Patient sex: M
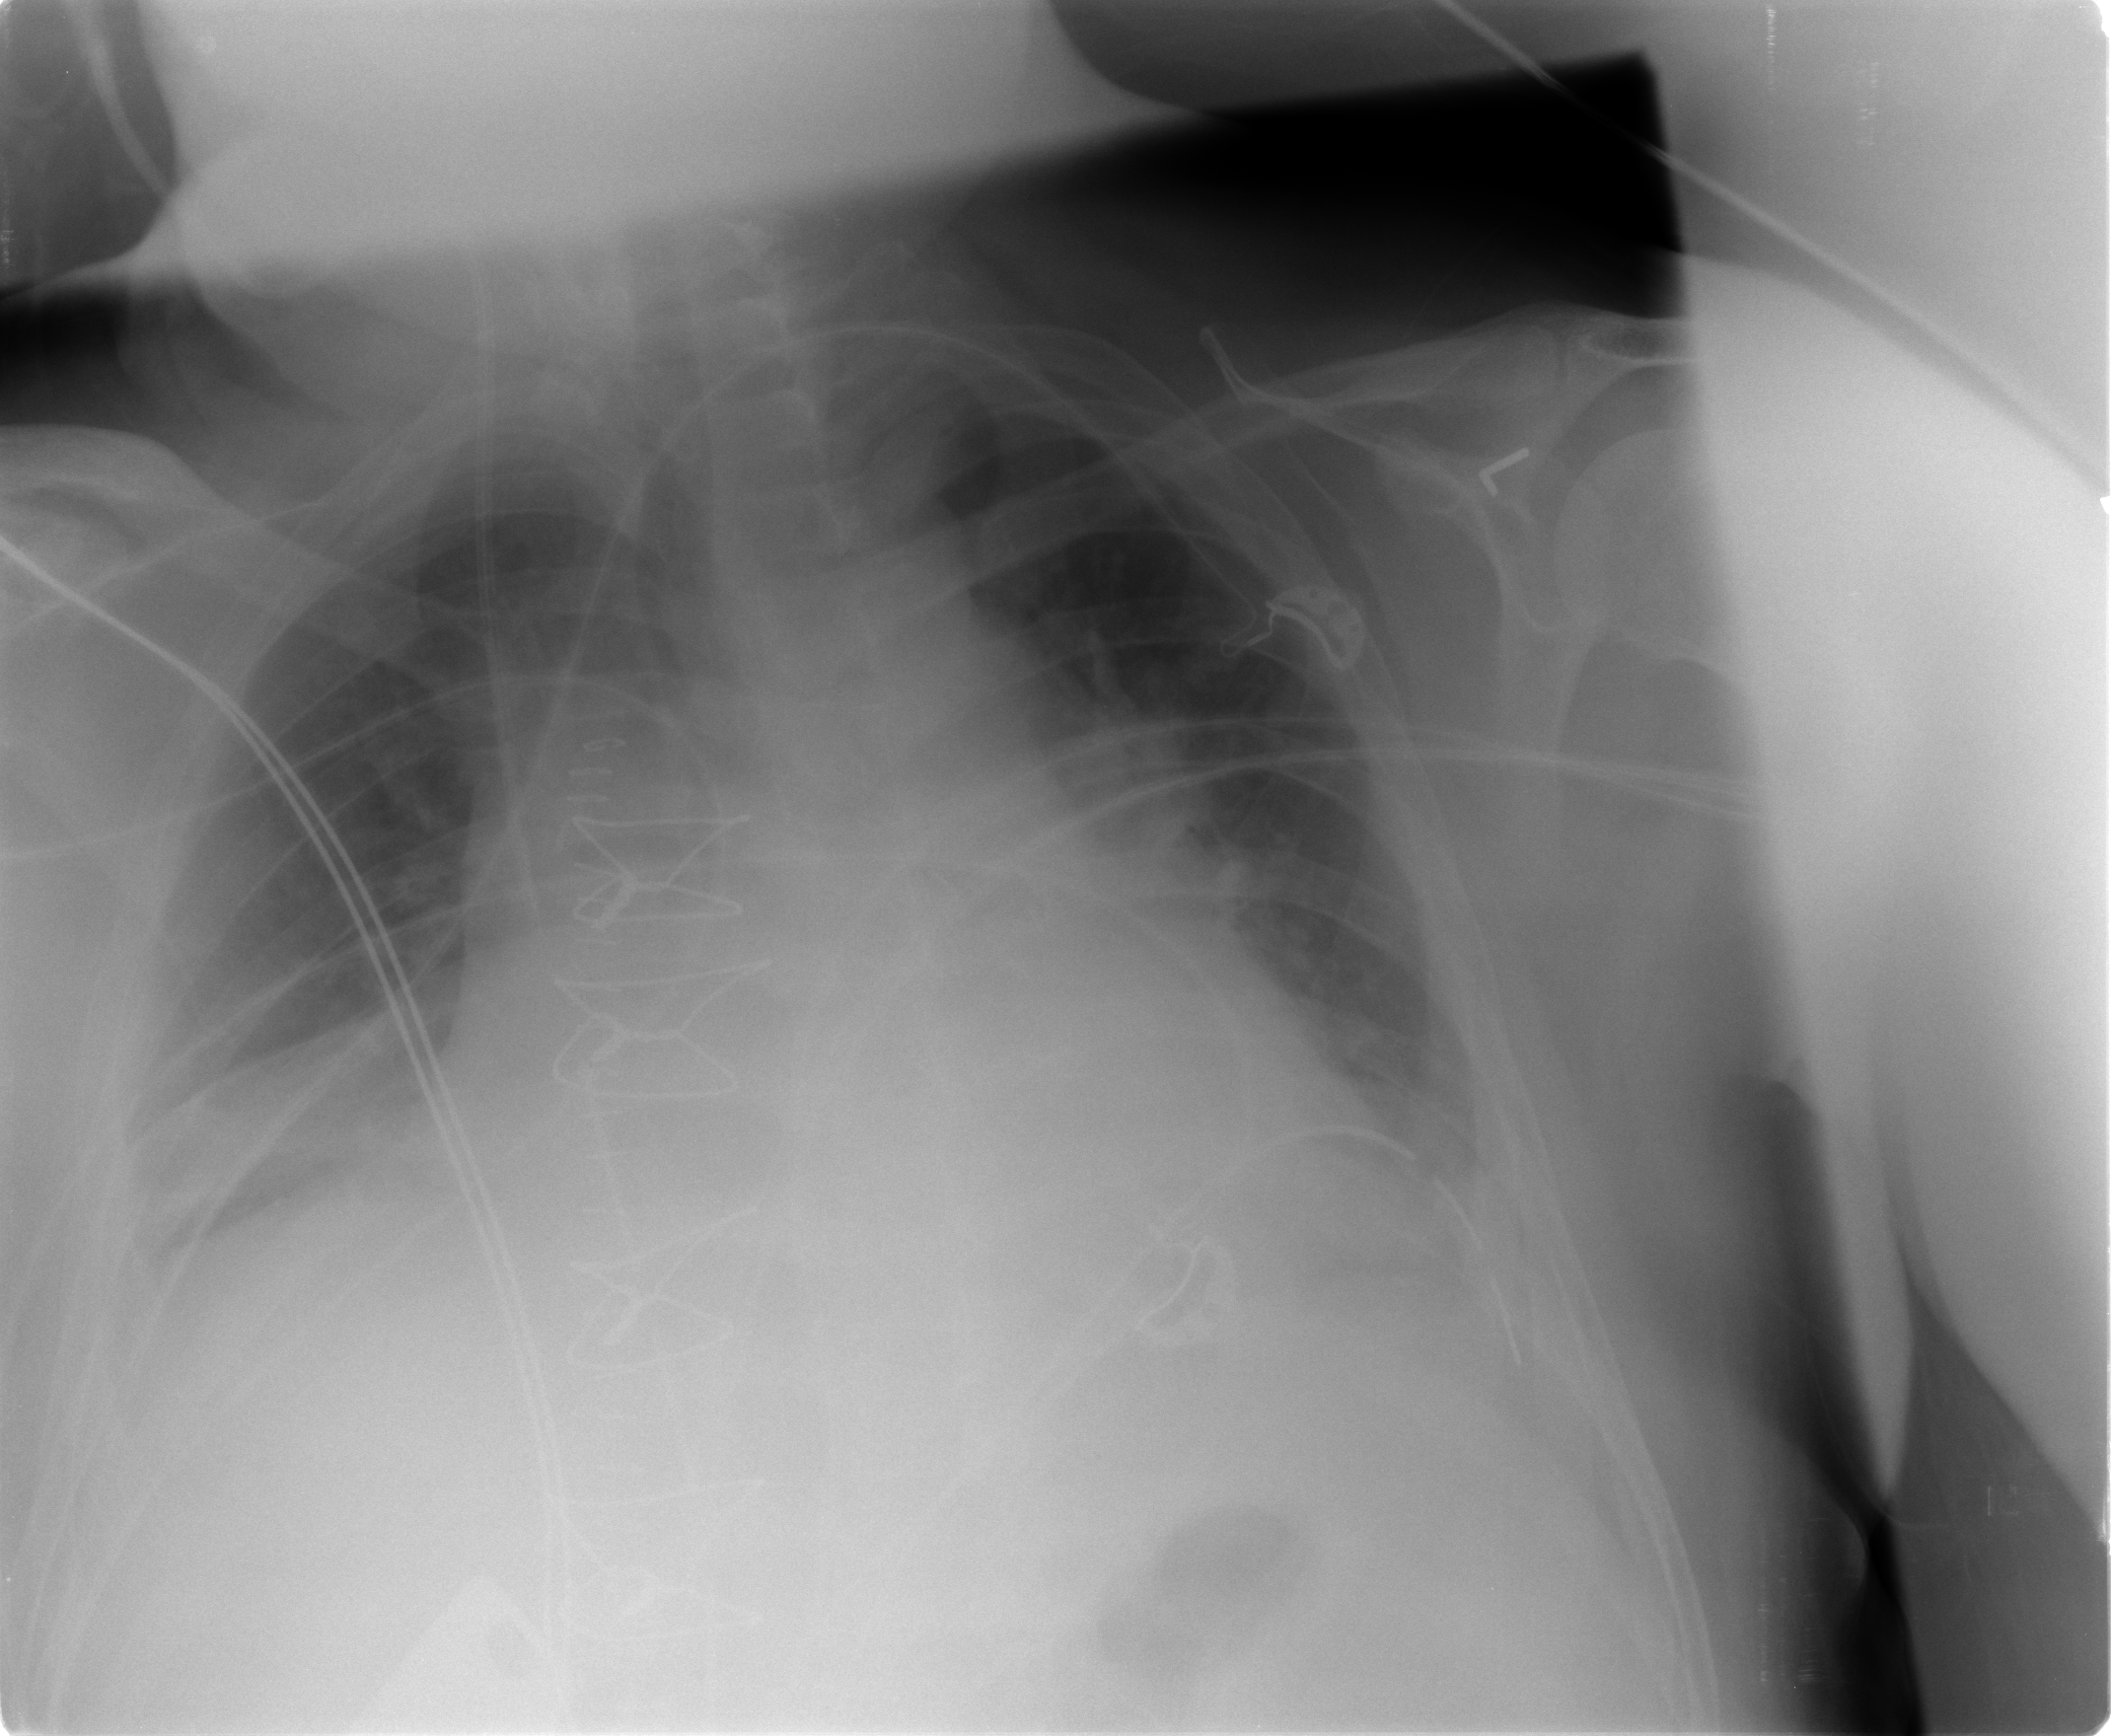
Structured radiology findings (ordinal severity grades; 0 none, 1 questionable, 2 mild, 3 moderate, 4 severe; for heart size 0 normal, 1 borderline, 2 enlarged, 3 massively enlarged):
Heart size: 2
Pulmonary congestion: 0
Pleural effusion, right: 2
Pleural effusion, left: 2
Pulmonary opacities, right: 0
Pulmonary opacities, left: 0
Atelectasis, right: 2
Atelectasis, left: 0